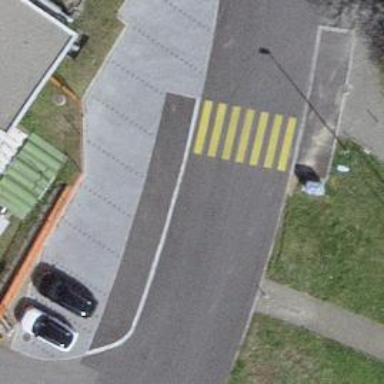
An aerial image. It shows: Marked crossing on the road.